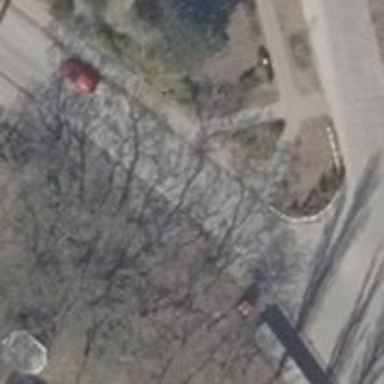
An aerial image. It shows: Unmarked crossing on the road.